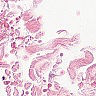
Metastatic tissue present: no